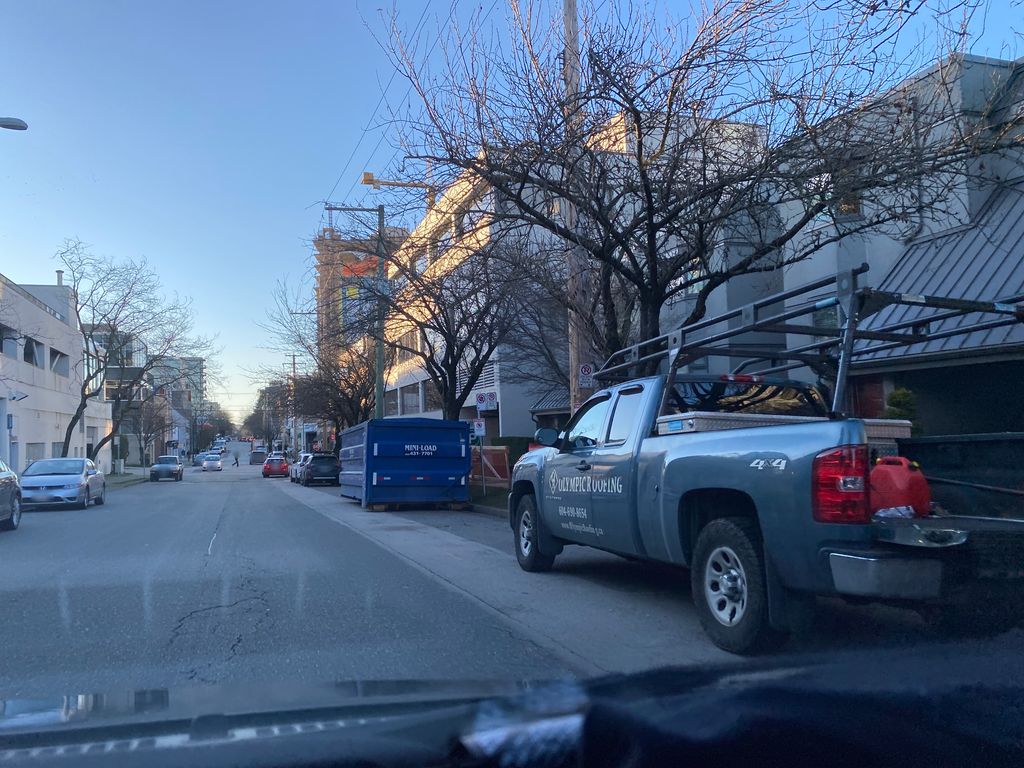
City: vancouver